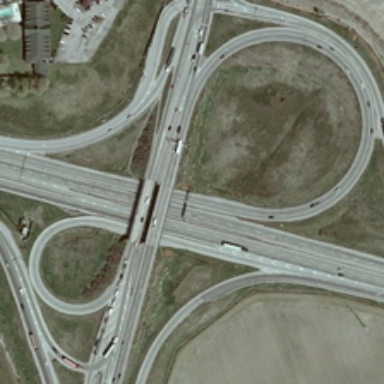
There are many winding roads on the land .